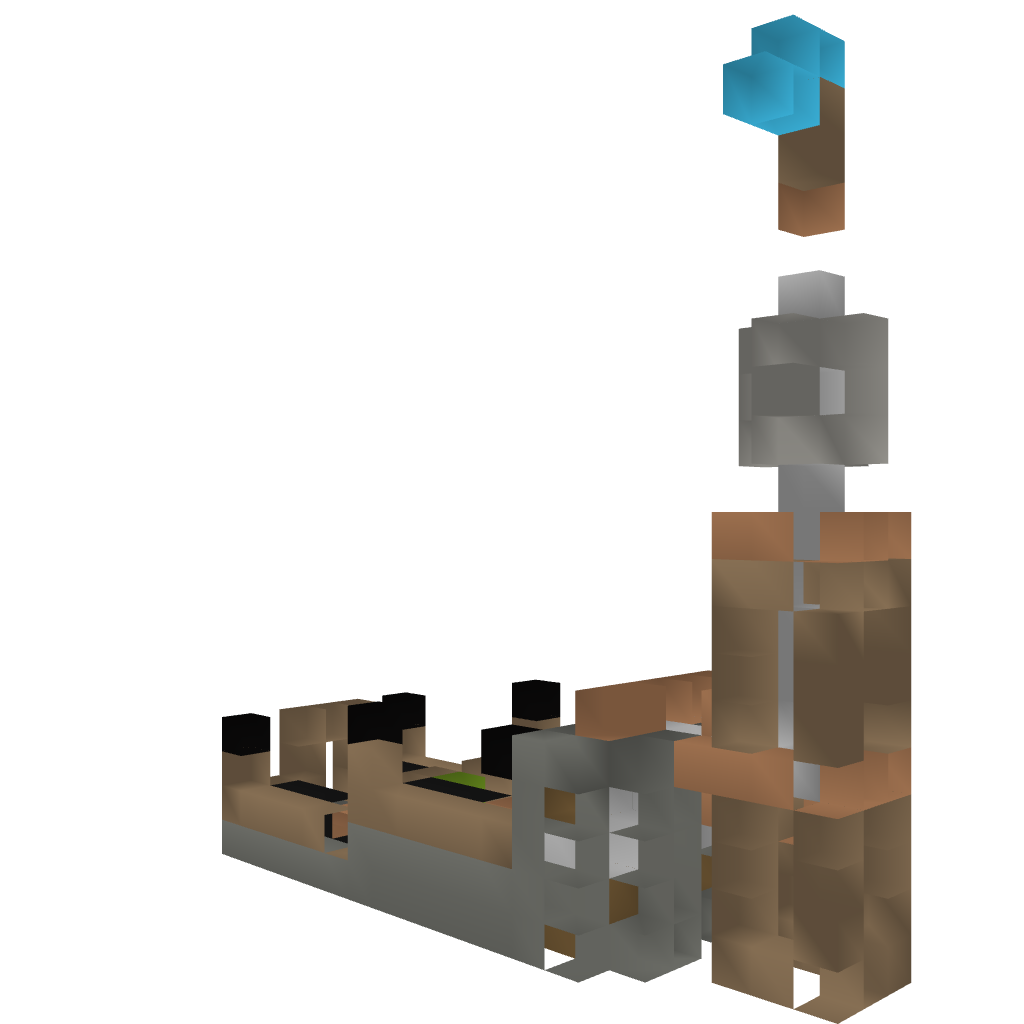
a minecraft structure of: Pumpkin &amp; Melon Farm